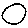
Label: circle